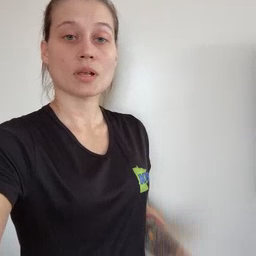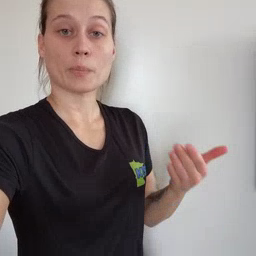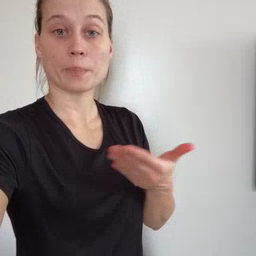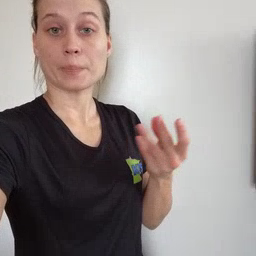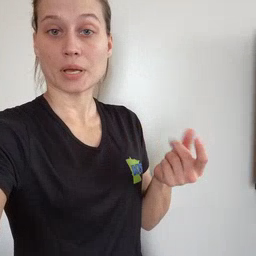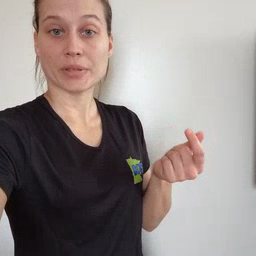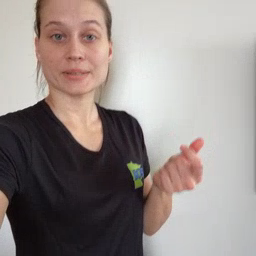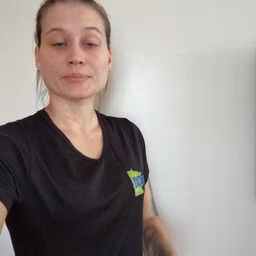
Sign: puppy